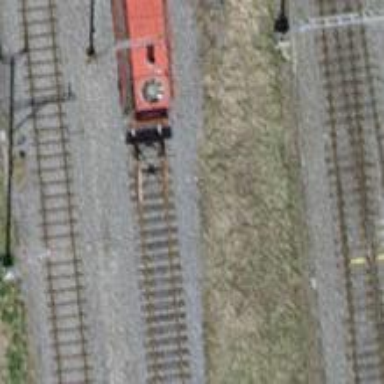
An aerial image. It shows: Railway buffer stop.